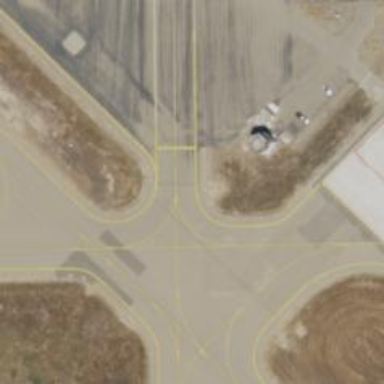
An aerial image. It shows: Image of taxiway at airport.